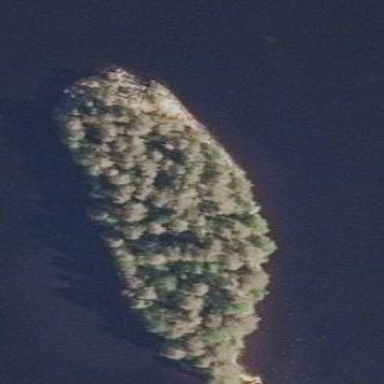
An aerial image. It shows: Islet covered with woodland.